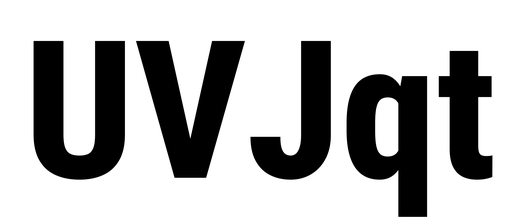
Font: Roboto_Condensed_ExtraBold